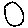
Label: circle